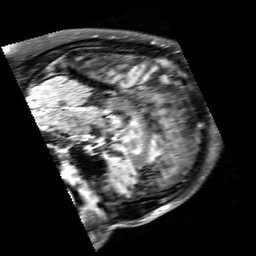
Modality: FLAIR
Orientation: sagittal
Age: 61
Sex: male
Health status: healthy
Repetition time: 12 s
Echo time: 0.095 s